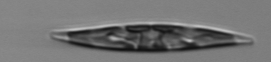
Label: Pleurosigma